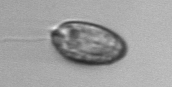
Label: Katodinium_or_Torodinium